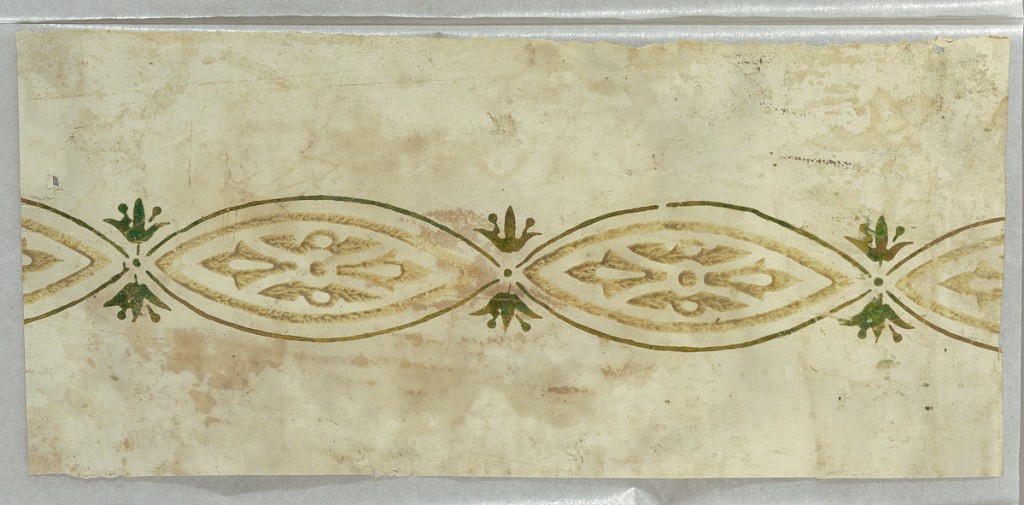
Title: Border
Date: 1800–1850
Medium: Machine-printed
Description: Almond-shaped guilloche pattern with interior motif.